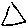
Label: triangle